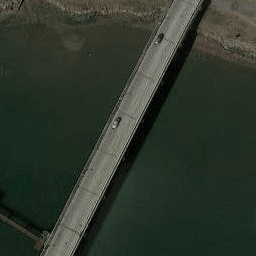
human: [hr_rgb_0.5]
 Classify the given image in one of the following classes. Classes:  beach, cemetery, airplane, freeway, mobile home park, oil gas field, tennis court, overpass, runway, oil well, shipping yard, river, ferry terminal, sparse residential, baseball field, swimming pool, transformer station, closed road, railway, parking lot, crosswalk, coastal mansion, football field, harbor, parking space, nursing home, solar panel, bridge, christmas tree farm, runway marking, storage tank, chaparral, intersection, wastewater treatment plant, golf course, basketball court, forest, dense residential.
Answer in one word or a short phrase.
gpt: bridge